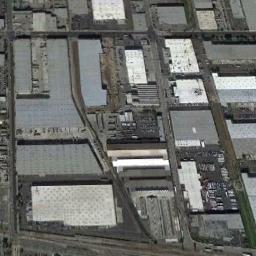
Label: industrial_area